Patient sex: M
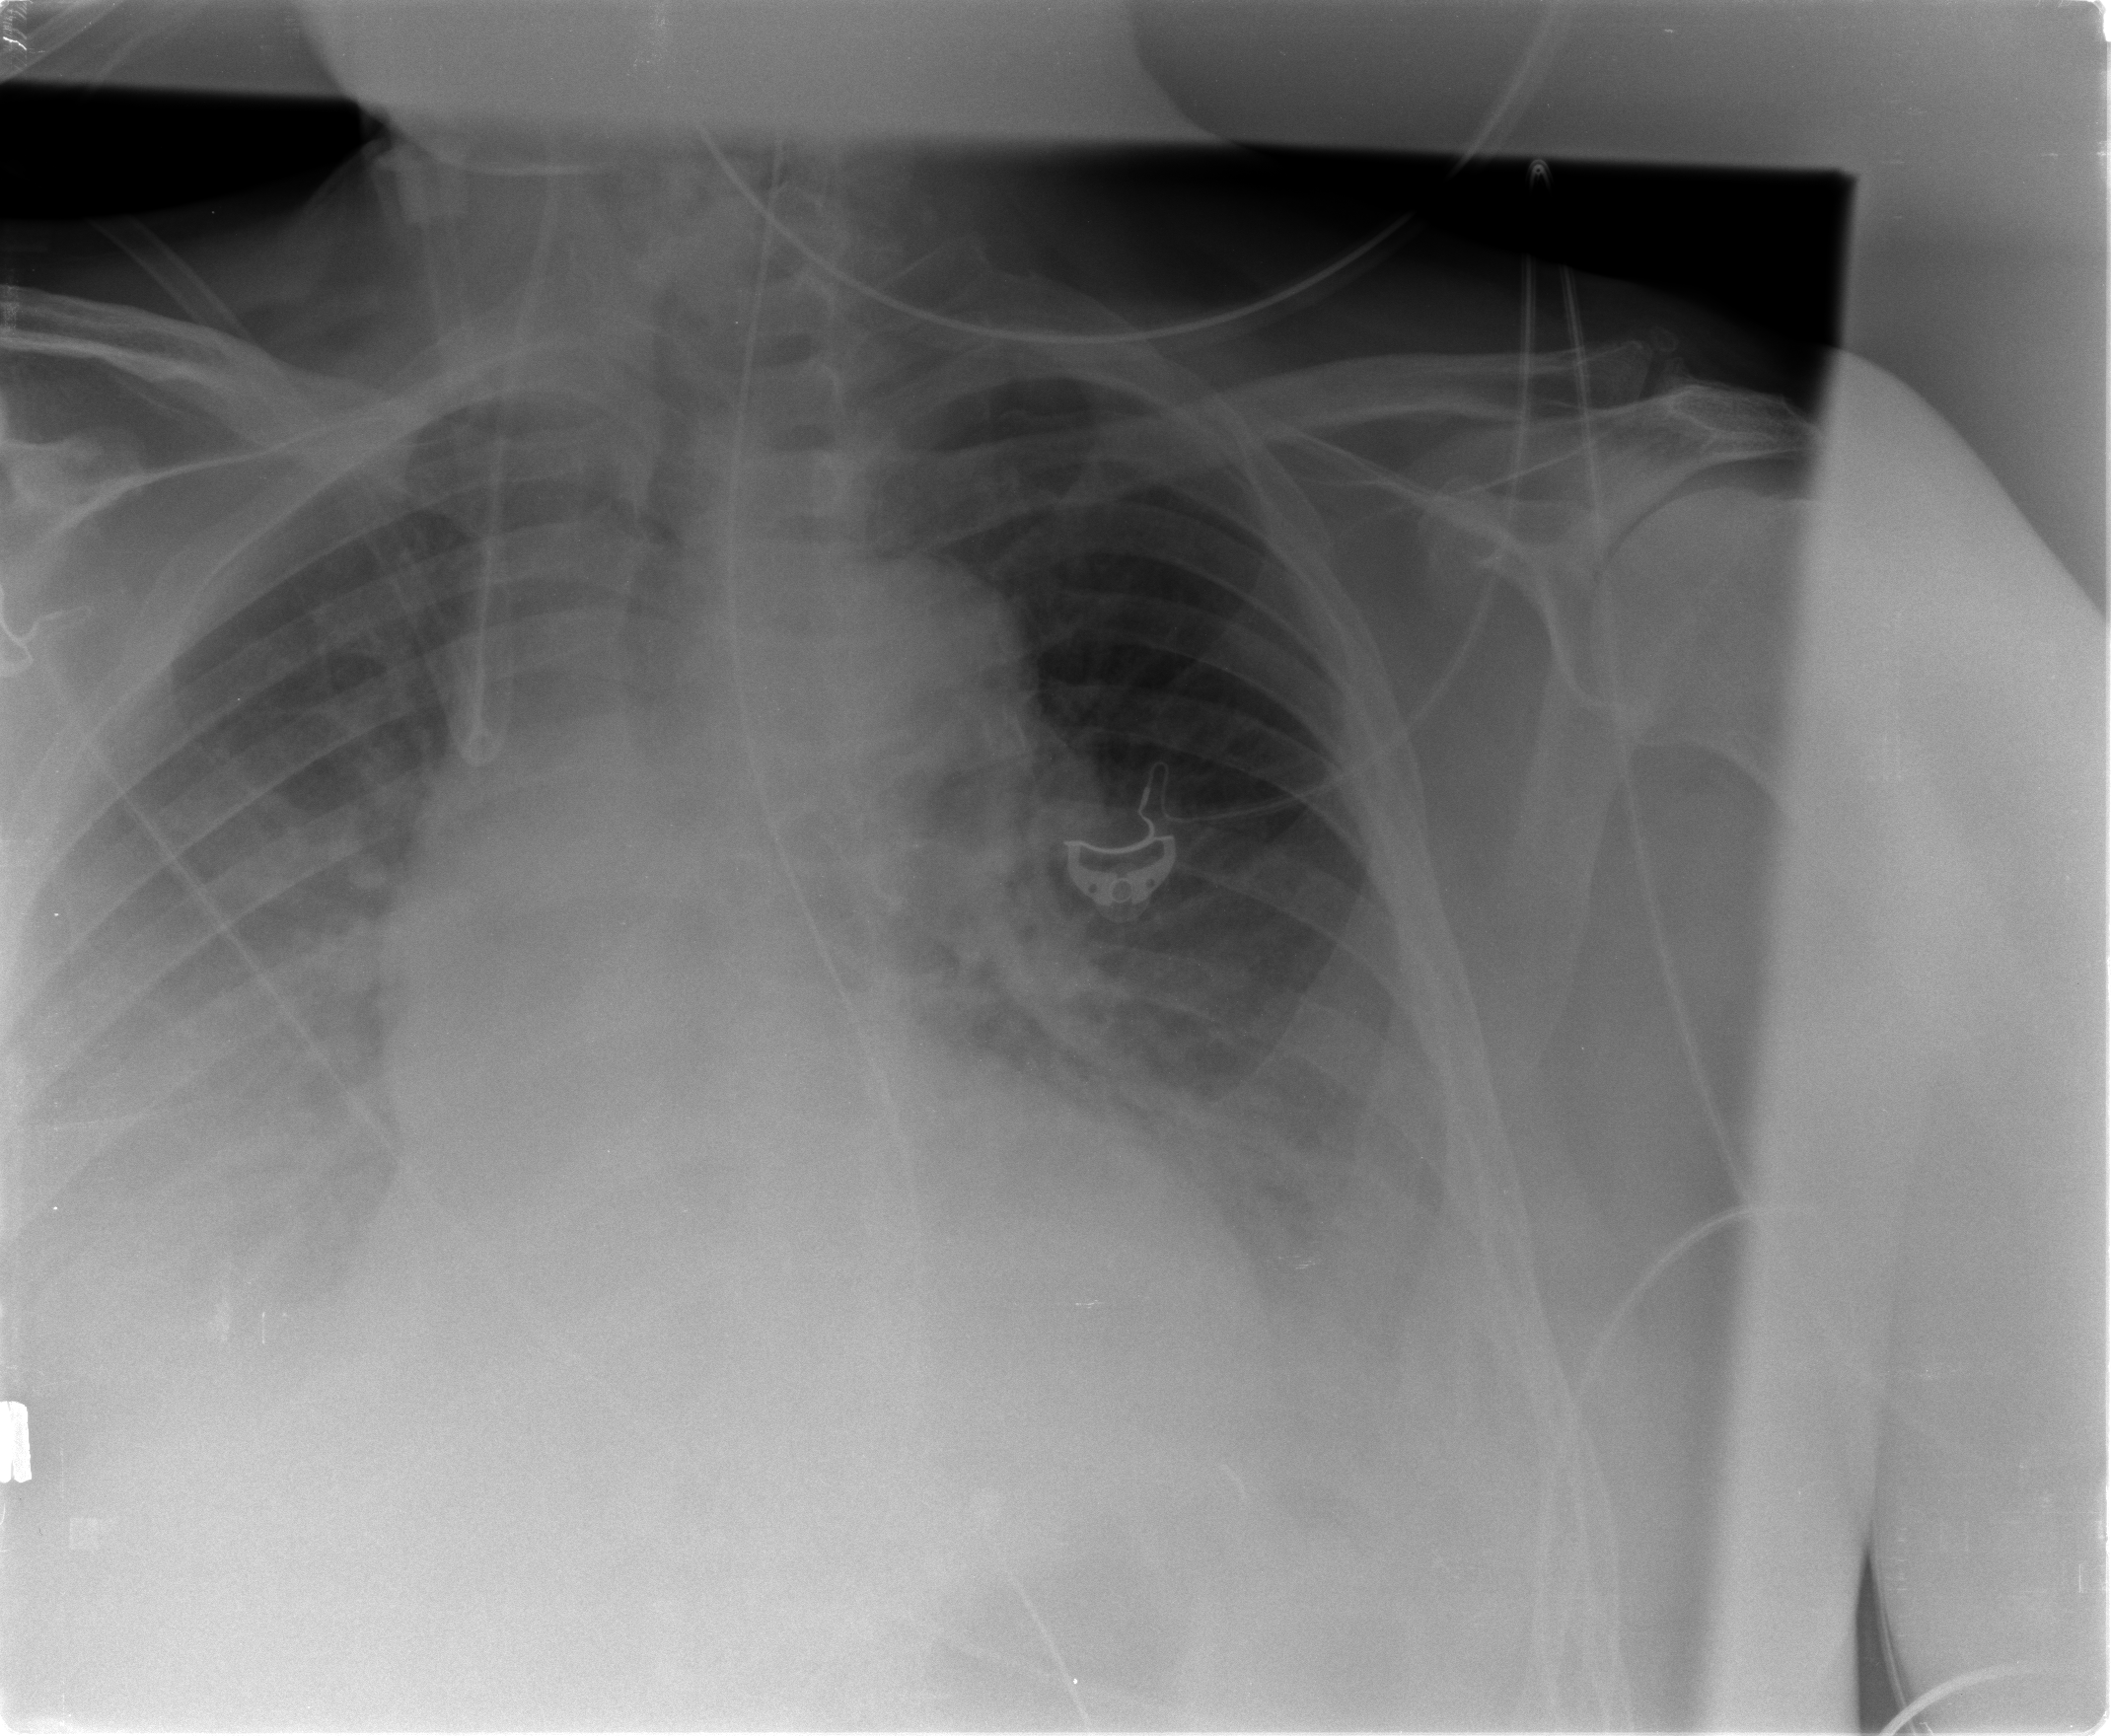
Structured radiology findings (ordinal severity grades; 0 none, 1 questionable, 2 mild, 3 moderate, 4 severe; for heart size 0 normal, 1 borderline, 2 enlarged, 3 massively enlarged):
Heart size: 2
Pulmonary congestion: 2
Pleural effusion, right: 3
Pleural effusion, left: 2
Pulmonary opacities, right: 2
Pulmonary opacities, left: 2
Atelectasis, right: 2
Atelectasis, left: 2